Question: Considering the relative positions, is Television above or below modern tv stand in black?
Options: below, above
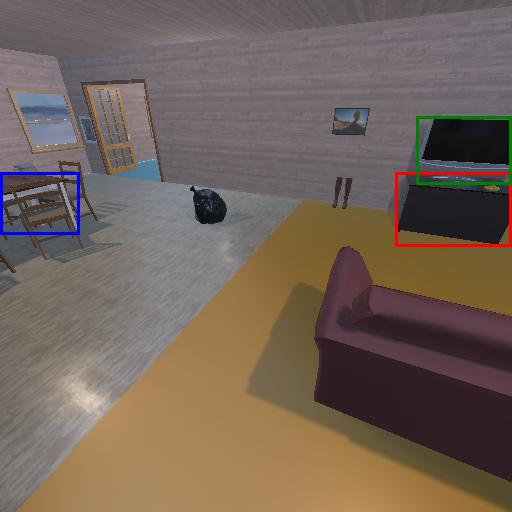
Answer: below